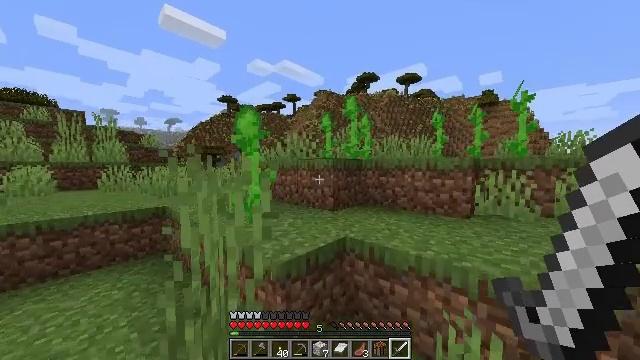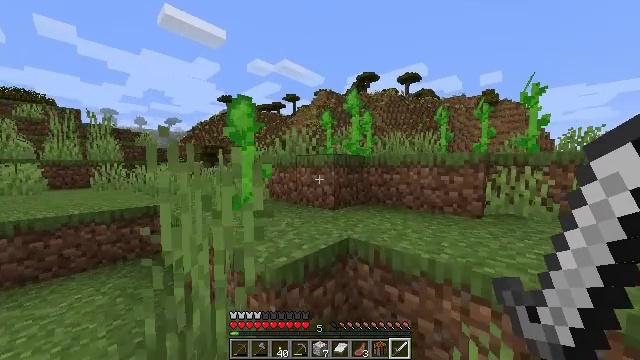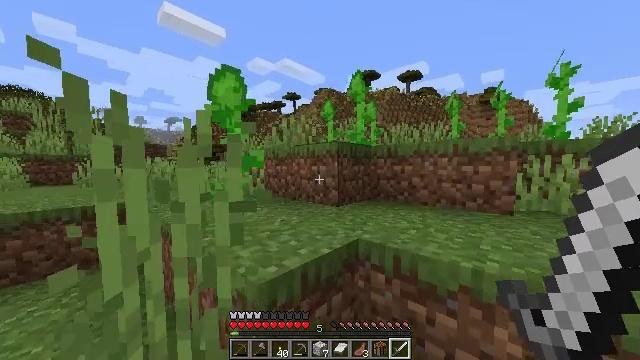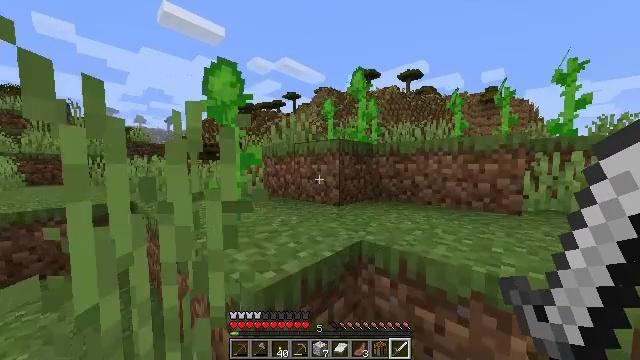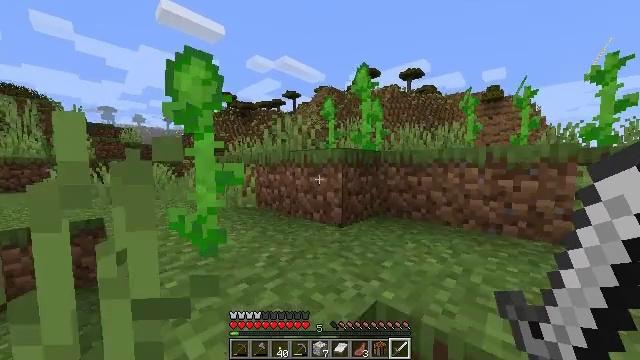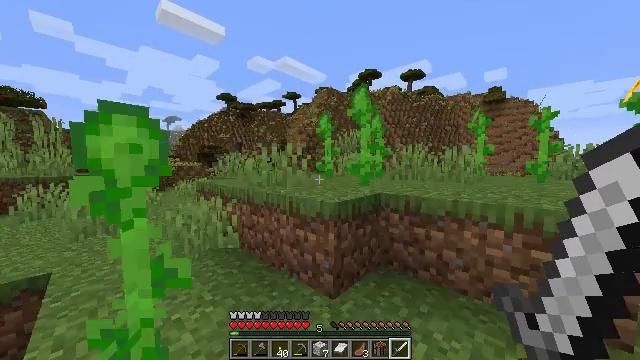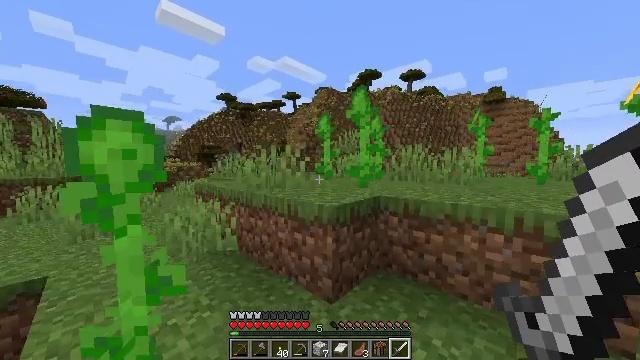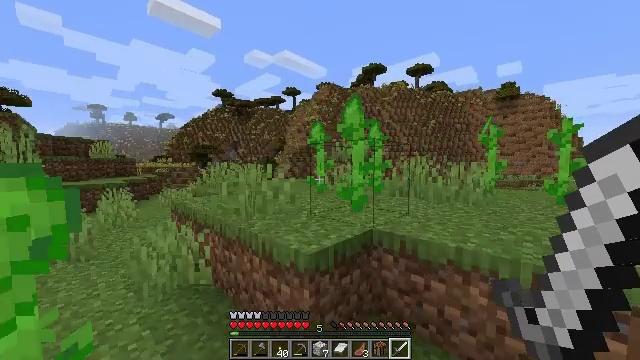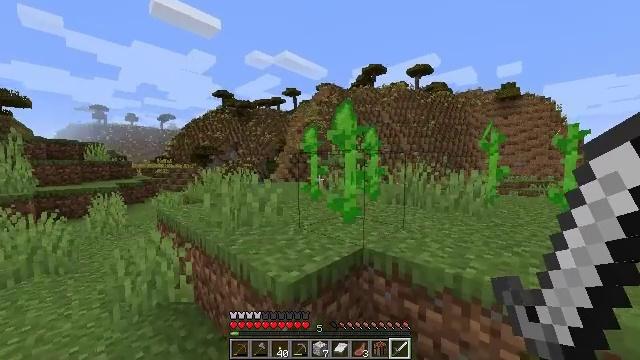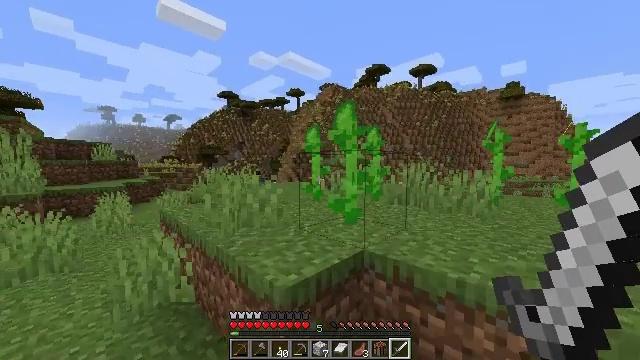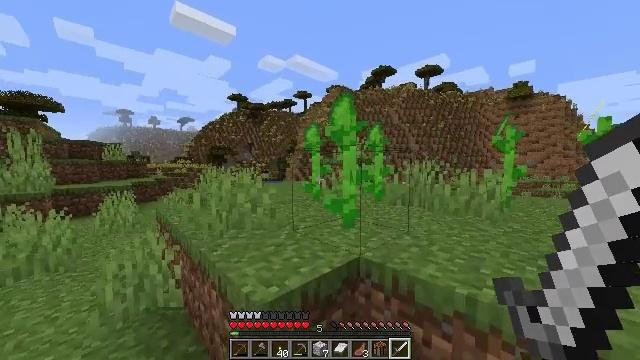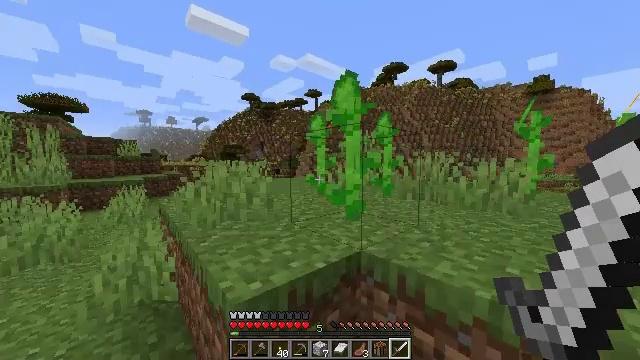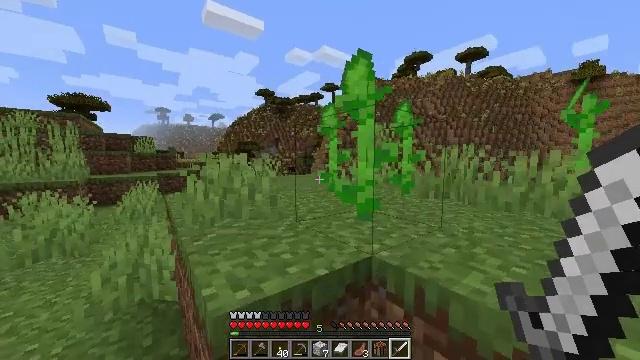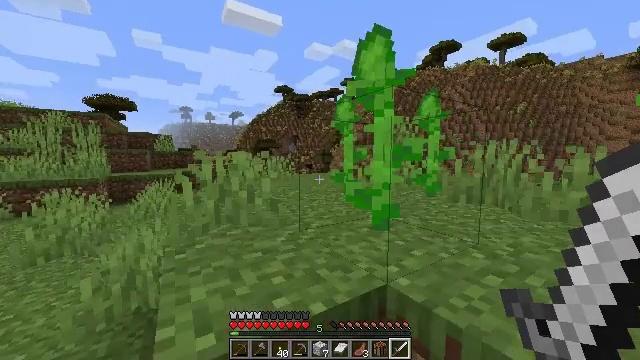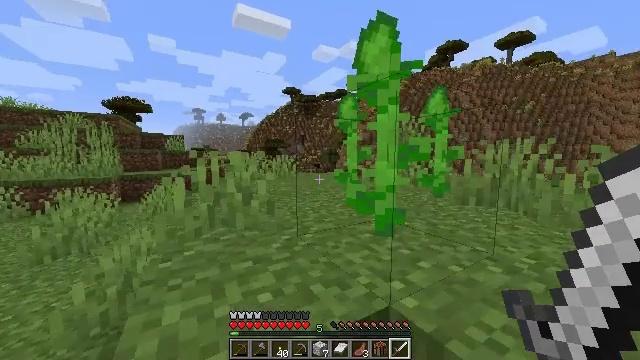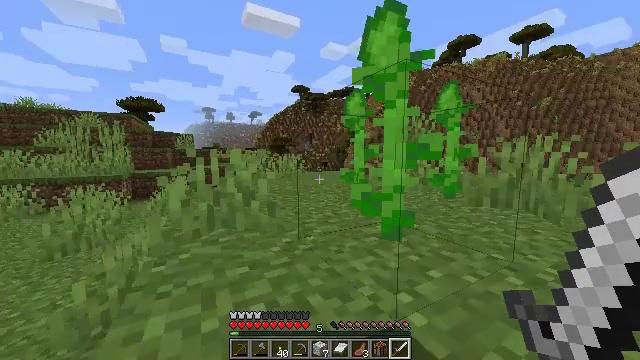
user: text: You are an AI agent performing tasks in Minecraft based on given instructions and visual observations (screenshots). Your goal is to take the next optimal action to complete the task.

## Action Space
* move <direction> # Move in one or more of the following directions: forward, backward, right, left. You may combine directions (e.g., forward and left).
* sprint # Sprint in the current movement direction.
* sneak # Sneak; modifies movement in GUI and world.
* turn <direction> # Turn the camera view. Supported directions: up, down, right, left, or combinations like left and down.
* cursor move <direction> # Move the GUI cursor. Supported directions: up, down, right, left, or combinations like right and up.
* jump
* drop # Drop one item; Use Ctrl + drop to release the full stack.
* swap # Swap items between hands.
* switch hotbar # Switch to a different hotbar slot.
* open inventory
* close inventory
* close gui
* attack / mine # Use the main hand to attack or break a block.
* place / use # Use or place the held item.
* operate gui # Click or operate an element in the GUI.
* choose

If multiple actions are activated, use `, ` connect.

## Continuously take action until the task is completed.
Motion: motion action
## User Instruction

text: Gather a tall sunflower.
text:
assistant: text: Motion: move forward, sprint
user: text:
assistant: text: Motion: move forward, sprint
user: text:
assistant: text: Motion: move forward, sprint
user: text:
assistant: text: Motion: move forward, sprint, jump
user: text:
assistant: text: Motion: move forward, sprint, jump
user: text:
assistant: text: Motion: move forward, sprint, jump
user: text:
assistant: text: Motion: move forward, sprint, jump
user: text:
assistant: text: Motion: move forward, sprint, jump
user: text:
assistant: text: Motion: move forward, sprint
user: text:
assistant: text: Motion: move forward, sprint, turn left
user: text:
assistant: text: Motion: move forward, sprint, turn left
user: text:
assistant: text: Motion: move forward, sprint, turn left
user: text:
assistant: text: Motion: move forward, sprint, turn left
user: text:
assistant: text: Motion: sprint, turn left
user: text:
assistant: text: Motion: turn left
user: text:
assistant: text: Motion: no_op
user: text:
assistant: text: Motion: no_op
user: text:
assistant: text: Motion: no_op
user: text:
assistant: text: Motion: no_op
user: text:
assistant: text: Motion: no_op
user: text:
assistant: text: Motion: no_op
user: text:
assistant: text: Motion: no_op
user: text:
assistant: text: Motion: no_op
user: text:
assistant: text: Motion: jump
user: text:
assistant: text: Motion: move forward, jump
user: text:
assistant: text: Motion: move forward, jump
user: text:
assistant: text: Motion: move forward, jump
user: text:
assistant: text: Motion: move forward, jump
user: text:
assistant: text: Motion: move forward, jump
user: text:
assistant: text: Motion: move forward, jump